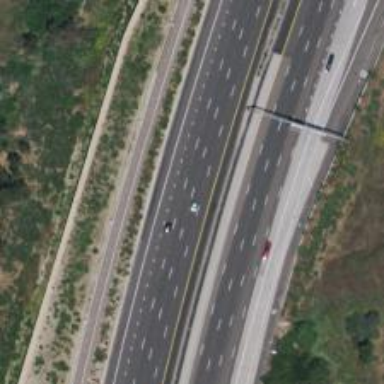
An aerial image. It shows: View of motorway.